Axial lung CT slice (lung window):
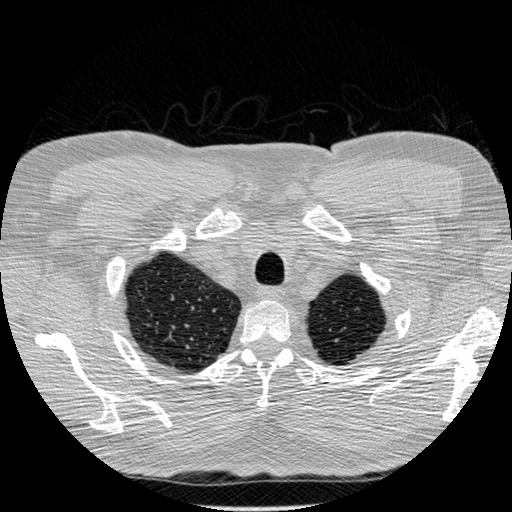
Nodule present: no